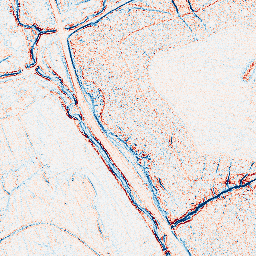
Category: edge_preserving
Decomposition family: anisotropic_diffusion
Decomposition parameters: iterations: 5
kappa: 10
gamma: 0.05
Upsampling method: lanczos
Upsampling parameters: scale: 2
Upsampling scale: 2